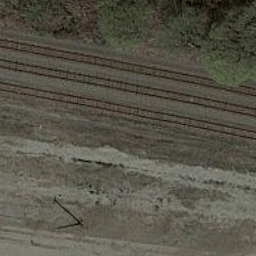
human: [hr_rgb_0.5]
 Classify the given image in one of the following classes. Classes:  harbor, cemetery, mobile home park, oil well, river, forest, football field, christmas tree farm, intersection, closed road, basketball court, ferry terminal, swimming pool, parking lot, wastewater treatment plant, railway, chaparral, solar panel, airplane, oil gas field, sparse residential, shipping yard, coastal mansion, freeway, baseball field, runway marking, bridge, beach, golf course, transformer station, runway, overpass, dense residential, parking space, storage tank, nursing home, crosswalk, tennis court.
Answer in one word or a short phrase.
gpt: railway